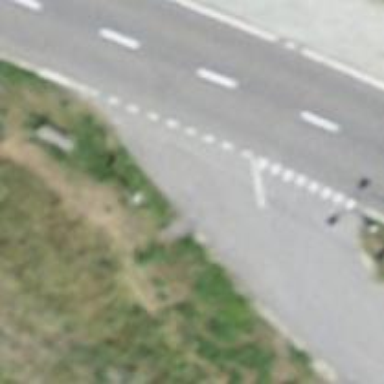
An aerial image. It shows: Road with "give way" sign.